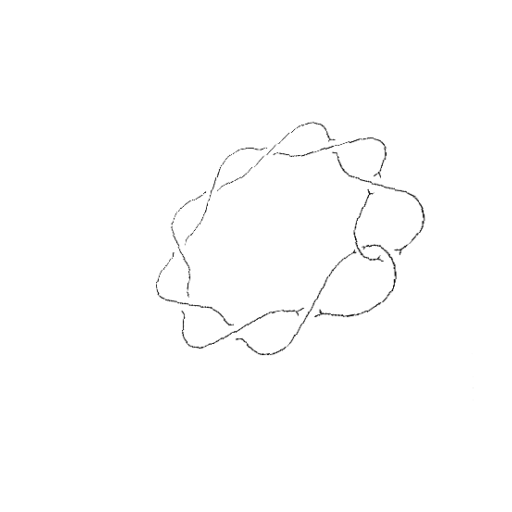
Crossing number: 10